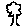
Label: tree